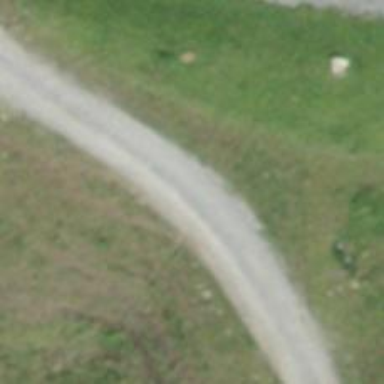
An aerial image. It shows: Gravel track with grade2 tracktype. There is no sidewalk along the track.